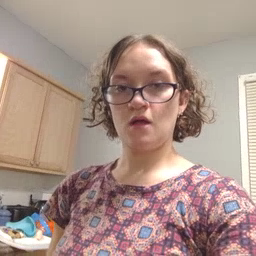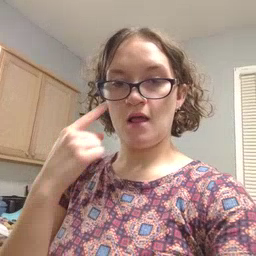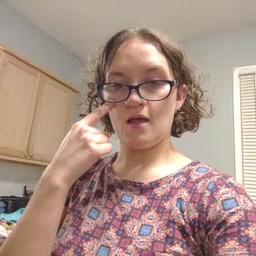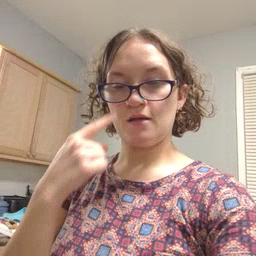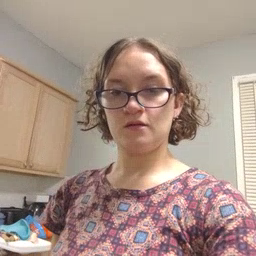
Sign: eye